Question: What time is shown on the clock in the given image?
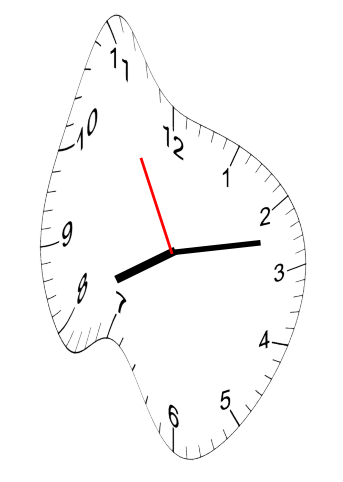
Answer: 08:12:55